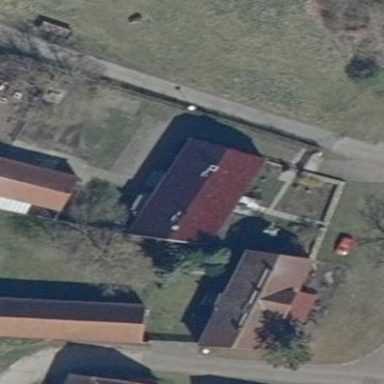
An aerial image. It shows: Simple house.